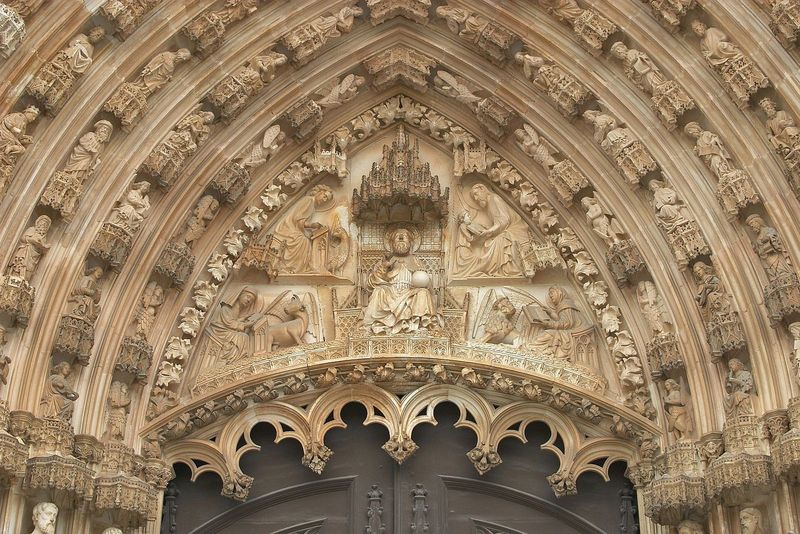
Titel: Kloster und Klosterkirche Santa Maria da Vitória in Batalha
Standort:  ()
Schlagwörter: flügel, gott, mann, menschen, holz, marmor, männer, paris, tür, tiere, beige, ornament, bibel, falten, stein, kirche, engel, relief, bogen, giebel, figuren, könig, thron, lesen, ornamente, bildhauerei, faltenwurf, tor, bögen, eingang, lamm, dom, kugel, portal, heiligenschein, skulpturen, pforte, gotisch, christus, jesus, baldachin, heilige, maria, szenen, schnitzwerk, christi, masswerk, tympanon, frescen, apostel, evangelium, evangelisten, weltenherrscher, strassburg